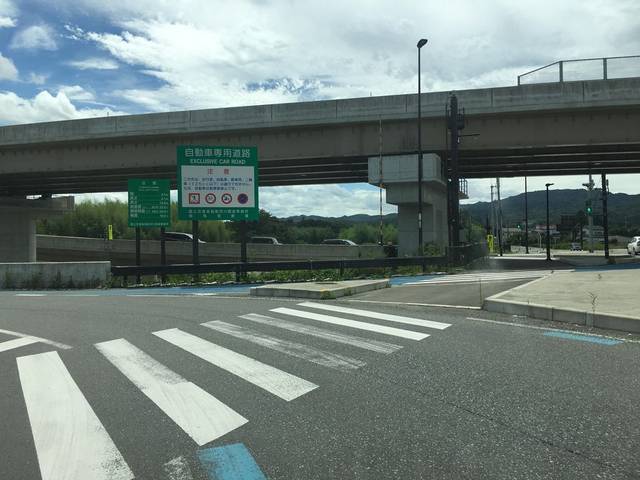
Region: Japan
Coordinates: 37.784, 140.9